Question: I'm running through a few tutorials that describe ways of applying custom images to UIButtons in iPhone programming using Obj-C.
One method i like is to place a UIButton (Round Rect Button) on a XIB using Interface Builder then in the 'viewDidLoad' method of the XIB's view controller skin the button thus:
'''
UIImage *ButtonImageNormal = [UIImage imageNamed:@"button_blue.png"];
UIImage *StretchableButtonImageNormal = [ButtonImageNormal stretchableImageWithLeftCapWidth:24 topCapHeight:24];
[self.Button setBackgroundImage:StretchableButtonImageNormal forState:UIControlStateNormal];
UIImage *ButtonImagePressed = [UIImage imageNamed:@"button_orange.png"];
UIImage *StretchableButtonImagePressed = [ButtonImagePressed stretchableImageWithLeftCapWidth:24 topCapHeight:24];
[self.Button setBackgroundImage:StretchableButtonImagePressed forState:UIControlStateHighlighted];
'''
The trouble with this method is that the button doesn't lose its 'Round Rect' background and at the side of the buttons you can still see the white of the 'Round Rect' button peeping through past the custom images.
If however, i create a custom button from scratch using this code:
'''
UIButton *CustomButton = [UIButton buttonWithType:UIButtonTypeCustom];
[CustomButton setFrame:CGRectMake(20, 100, 280, 45)];
[CustomButton.titleLabel setFont:[UIFont boldSystemFontOfSize:15]];
[CustomButton setTitle:@"Custom Button" forState:UIControlStateNormal];
[CustomButton setTitleColor:[UIColor blackColor] forState:UIControlStateNormal];
[CustomButton setBackgroundImage:[UIImage imageNamed:@"button_blue.png"] forState:UIControlStateNormal];
[CustomButton setTitleColor:[UIColor whiteColor] forState:UIControlStateHighlighted];
[CustomButton setBackgroundImage:[UIImage imageNamed:@"button_orange.png"] forState:UIControlStateHighlighted];
[self.view addSubview:CustomButton];
'''
There is no such white background peeping through.
I really would like to use the 'Round Rect' method of placing and skinning buttons because i'd like to see their positions in Interface builder. Is there a method i need to use or a property i need to amend to get rid of the white background of a 'Round Rect' button in code.
Here's an image showing the problem:

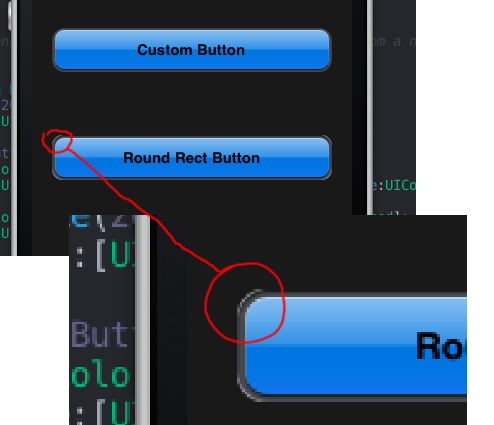
Answer: I've found the answer!
Typical you spend hours hunting through manuals to find it just after posting!
Just change the button type to 'Custom' in Interface Builder and no extra code needed!